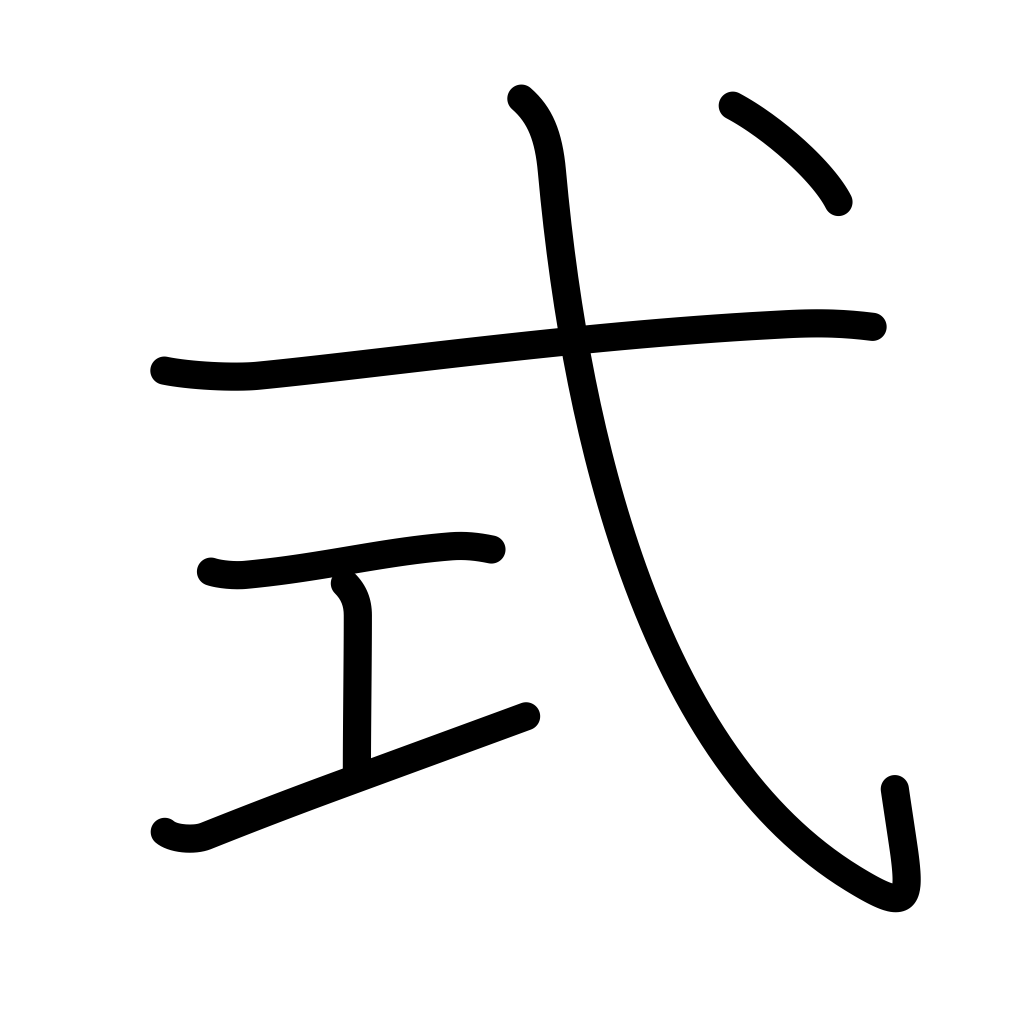
Meaning: style, ceremony, rite, function, method, system, form, expression